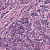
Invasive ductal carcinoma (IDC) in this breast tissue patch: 1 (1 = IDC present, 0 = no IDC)